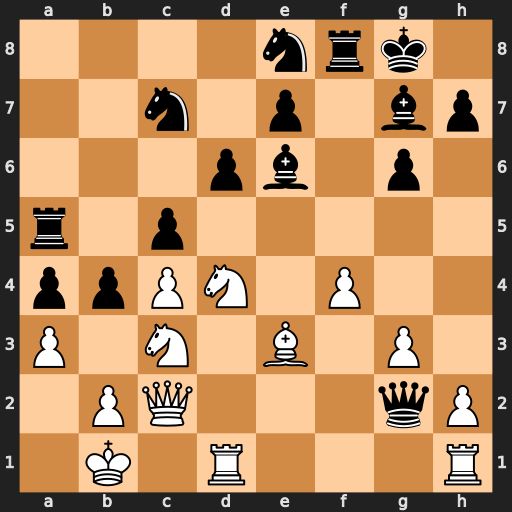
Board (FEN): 4nrk1/2n1p1bp/3pb1p1/r1p5/ppPN1P2/P1N1B1P1/1PQ3qP/1K1R3R
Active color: w
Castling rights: -
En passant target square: -
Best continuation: Qxg2 bxc3 Nxe6